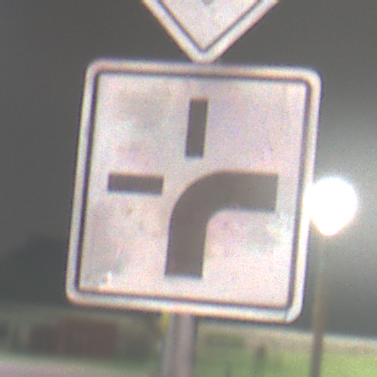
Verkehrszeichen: VerlaufVorfahrtsstrasse3
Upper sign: Vorfahrtsstrasse
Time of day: Night
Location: Outdoor (Urban)
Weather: PartlyCloudy
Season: NotSpecified
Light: Artificial